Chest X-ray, AP view. Patient: 56 years old, sex M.
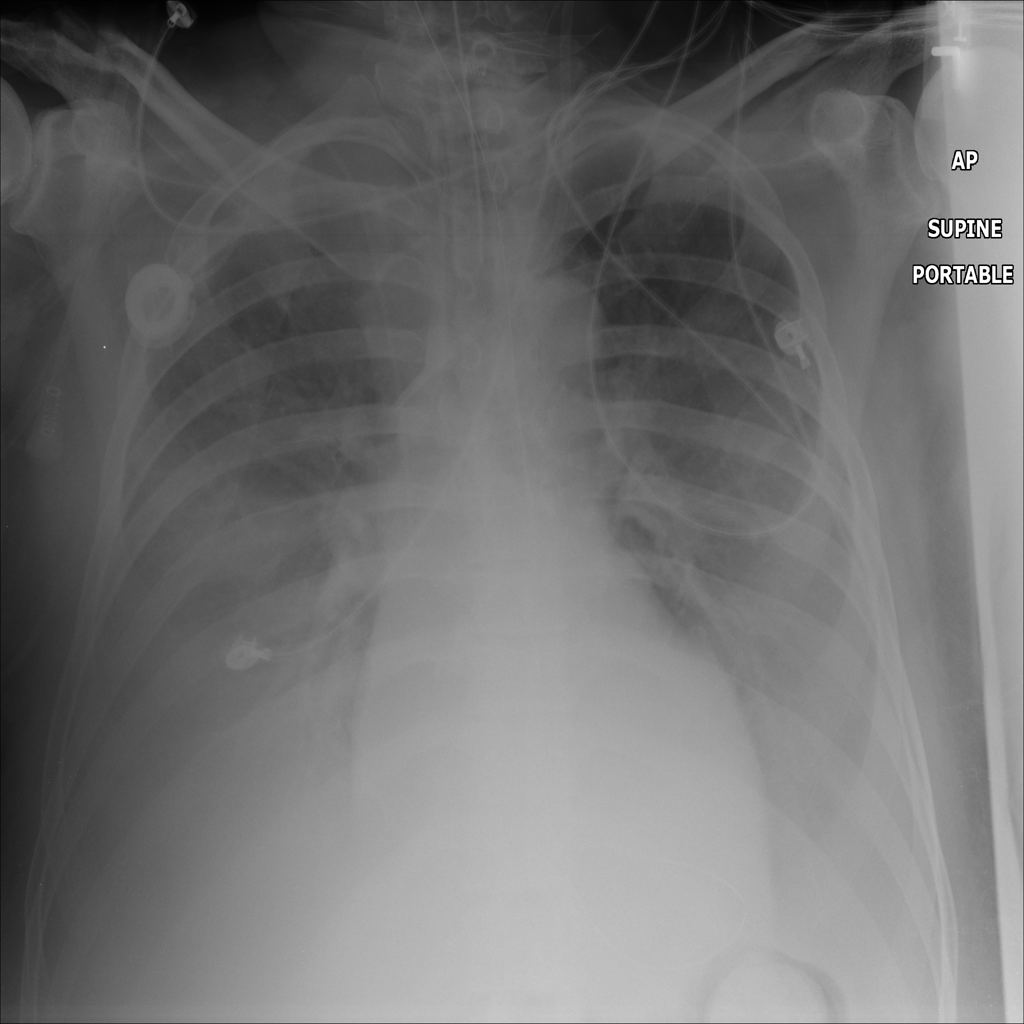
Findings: No Finding